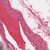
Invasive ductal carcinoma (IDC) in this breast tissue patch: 0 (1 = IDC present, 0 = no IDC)